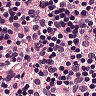
Metastatic tissue present: no